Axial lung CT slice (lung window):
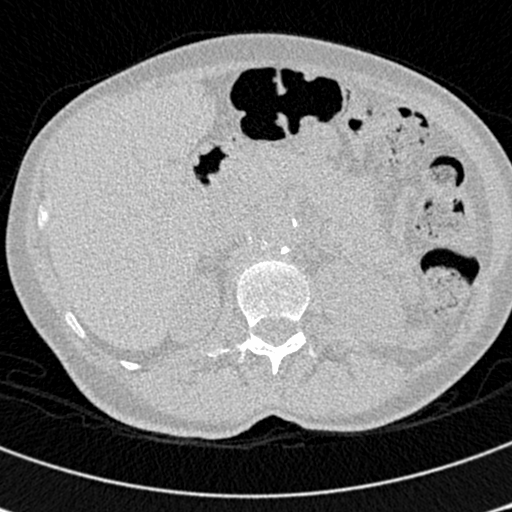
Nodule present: no